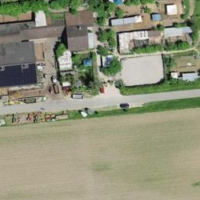
EUNIS habitat code: 52
Species observed at this site:
Rumex sanguineus